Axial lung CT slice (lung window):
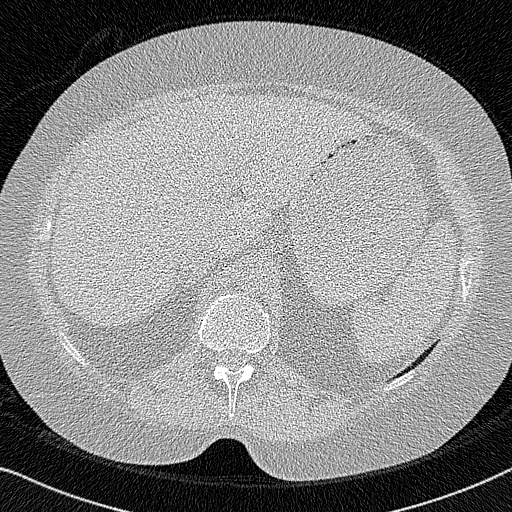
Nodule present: no